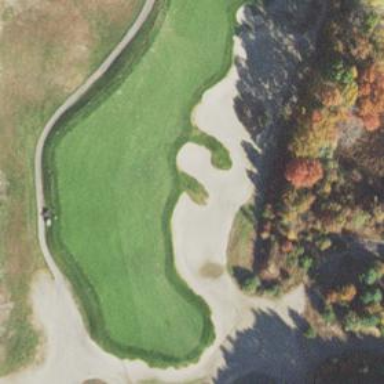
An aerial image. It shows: Golf bunker filled with sandy terrain.